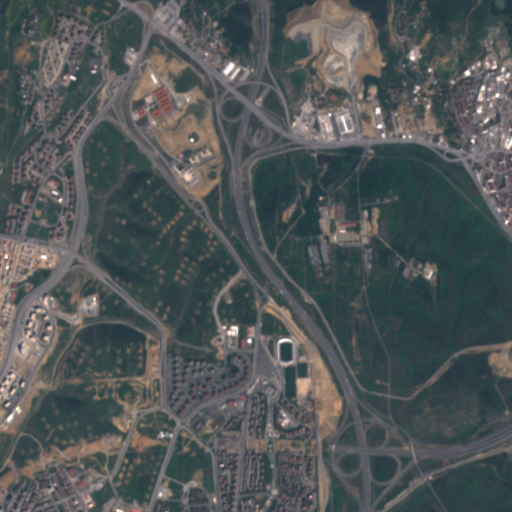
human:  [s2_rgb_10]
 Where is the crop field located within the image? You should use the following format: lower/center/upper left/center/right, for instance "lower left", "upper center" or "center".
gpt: The crop field is located in the upper left of the image.
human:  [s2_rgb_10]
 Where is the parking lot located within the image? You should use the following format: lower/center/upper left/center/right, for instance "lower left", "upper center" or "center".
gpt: The parking lot is located in the lower center of the image.
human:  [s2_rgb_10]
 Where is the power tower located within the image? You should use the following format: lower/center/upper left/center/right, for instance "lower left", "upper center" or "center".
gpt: The power tower is located in the lower of the image.
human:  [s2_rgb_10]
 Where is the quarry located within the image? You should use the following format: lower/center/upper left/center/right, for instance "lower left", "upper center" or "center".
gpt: The quarry is located in the upper right of the image.
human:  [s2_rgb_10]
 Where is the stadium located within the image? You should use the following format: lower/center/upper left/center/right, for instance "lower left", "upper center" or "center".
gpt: The stadium is located in the lower center of the image.
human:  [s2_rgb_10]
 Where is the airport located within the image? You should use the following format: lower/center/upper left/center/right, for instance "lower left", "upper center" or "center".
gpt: There is no airport in the image.